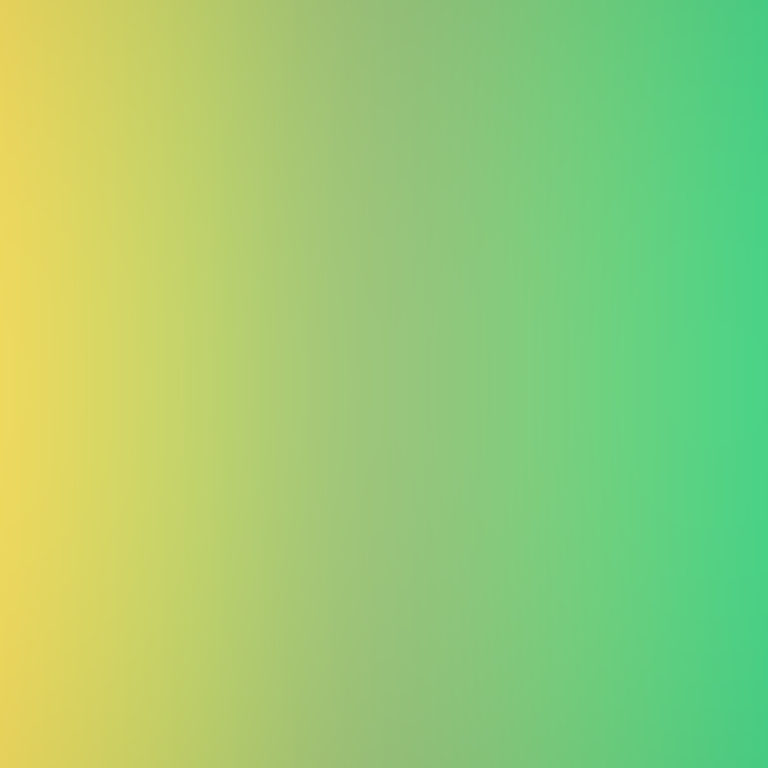
Abstract light effect, smooth gradient from yellow to teal, calm atmosphere, soft glow, no room, no furniture, no objects.